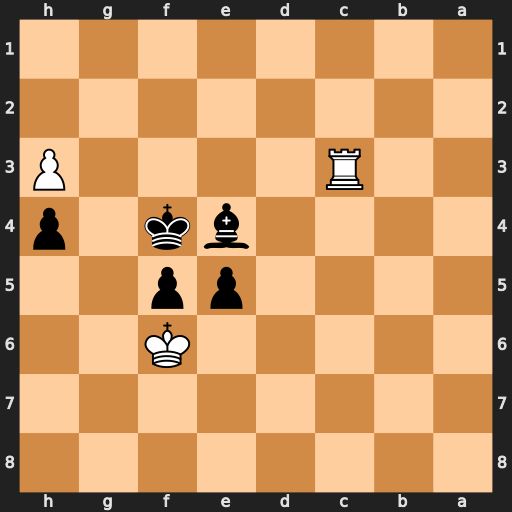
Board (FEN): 8/8/5K2/4pp2/4bk1p/2R4P/8/8
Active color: b
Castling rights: -
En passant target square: -
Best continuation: Bg2 Rc5 Bxh3